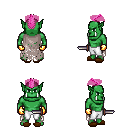
a pixel art fantasy rpg character, male body template, orc, green skin, gray tattered cape, white pants, pink short mohawk hairstyle, gold gloves, brown slippers, dagger, four views (front, back, left, right), 2x2 character sprite sheet, small pixel art, hard edges, no anti-aliasing